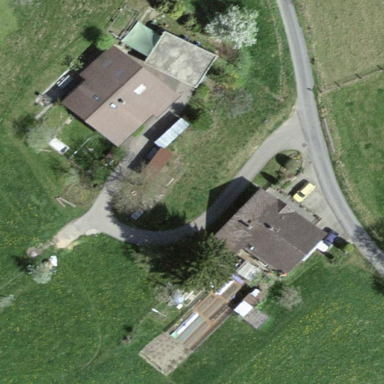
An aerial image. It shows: Farmyard area.